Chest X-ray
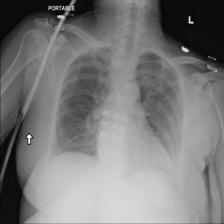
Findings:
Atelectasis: negative
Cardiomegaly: negative
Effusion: negative
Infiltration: negative
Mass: negative
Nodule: negative
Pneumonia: negative
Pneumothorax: negative
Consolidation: positive
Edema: negative
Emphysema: negative
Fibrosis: negative
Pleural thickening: negative
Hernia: negative